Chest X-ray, PA view. Patient: 16 years old, sex M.
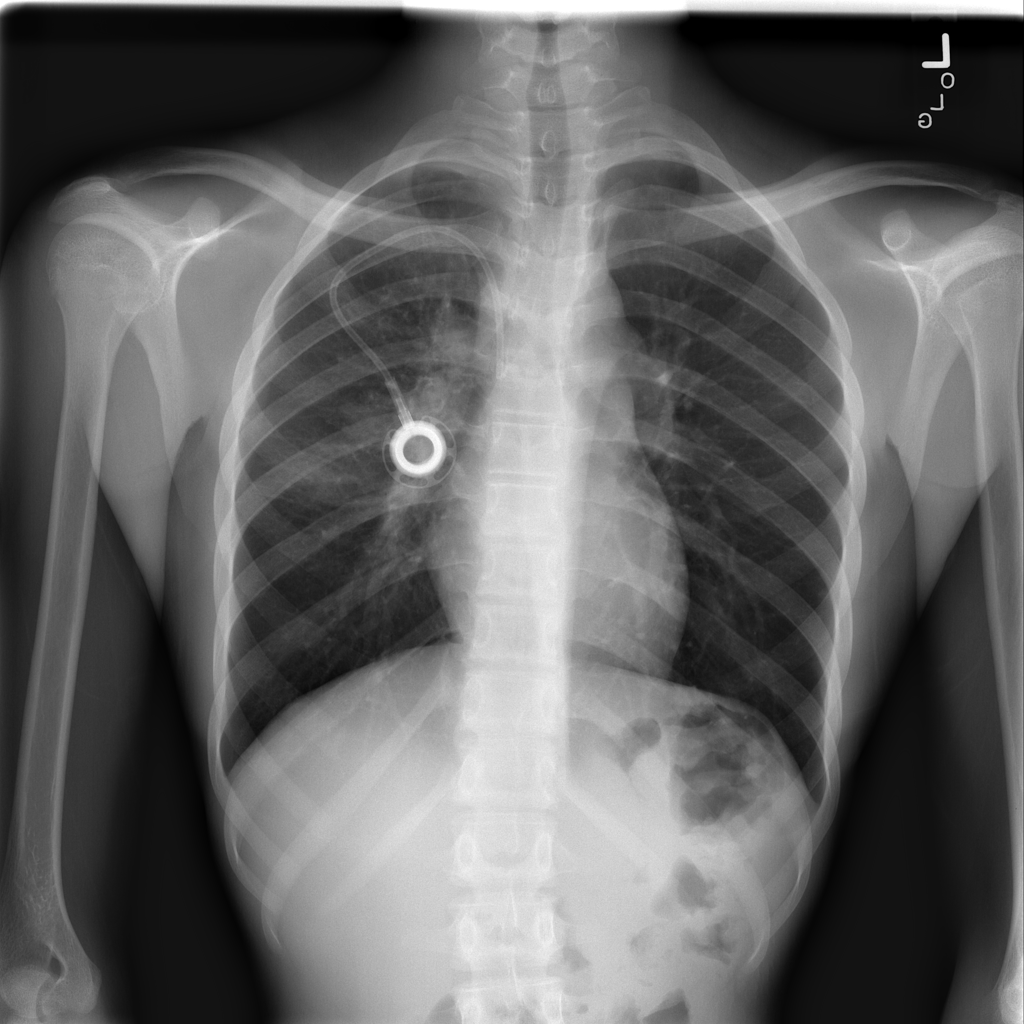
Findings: Atelectasis, Infiltration